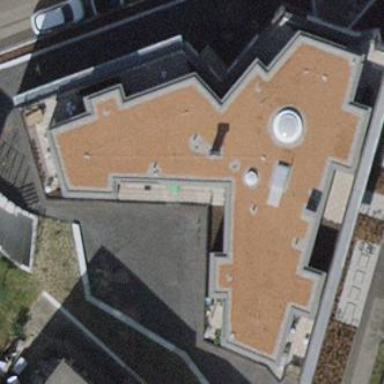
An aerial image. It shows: Building with flat roof.